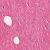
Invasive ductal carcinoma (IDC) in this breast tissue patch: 0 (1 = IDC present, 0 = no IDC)